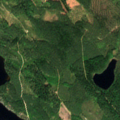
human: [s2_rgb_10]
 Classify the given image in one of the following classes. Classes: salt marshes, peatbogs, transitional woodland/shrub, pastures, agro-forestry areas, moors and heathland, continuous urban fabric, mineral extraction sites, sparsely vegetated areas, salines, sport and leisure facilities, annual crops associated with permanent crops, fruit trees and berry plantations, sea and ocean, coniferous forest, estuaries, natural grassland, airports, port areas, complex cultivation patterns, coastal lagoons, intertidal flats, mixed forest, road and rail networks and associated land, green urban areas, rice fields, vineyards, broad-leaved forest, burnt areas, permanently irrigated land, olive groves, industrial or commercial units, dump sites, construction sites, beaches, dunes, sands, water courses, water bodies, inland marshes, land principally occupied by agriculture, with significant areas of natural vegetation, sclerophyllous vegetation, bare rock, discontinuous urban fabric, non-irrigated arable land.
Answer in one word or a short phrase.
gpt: coniferous forest, mixed forest, water bodies